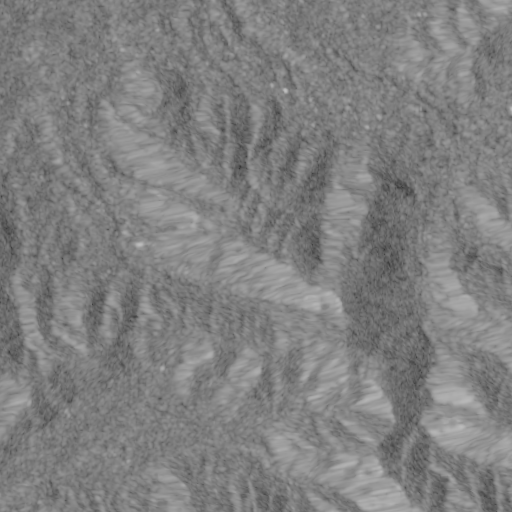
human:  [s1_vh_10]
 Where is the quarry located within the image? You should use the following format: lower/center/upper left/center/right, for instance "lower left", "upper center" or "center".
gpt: The quarry is located in the upper right of the image.
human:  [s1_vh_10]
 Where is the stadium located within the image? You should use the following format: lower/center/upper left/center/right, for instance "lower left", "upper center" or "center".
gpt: The stadium is located in the upper right of the image.
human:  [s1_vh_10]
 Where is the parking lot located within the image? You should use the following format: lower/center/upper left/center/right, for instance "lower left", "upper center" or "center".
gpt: There is no parking lot in the image.

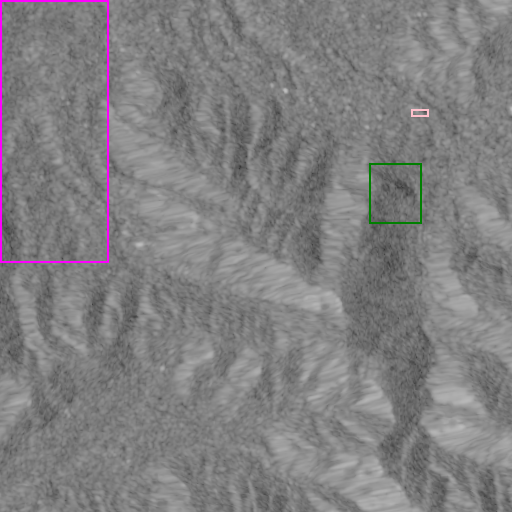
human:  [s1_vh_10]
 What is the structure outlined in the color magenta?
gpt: The structure outlined in magenta is a crop field.
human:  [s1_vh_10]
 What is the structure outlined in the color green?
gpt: The structure outlined in green is a quarry.
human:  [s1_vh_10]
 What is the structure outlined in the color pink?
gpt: The structure outlined in pink is a stadium.
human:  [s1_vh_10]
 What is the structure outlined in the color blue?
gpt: There is no blue outline.